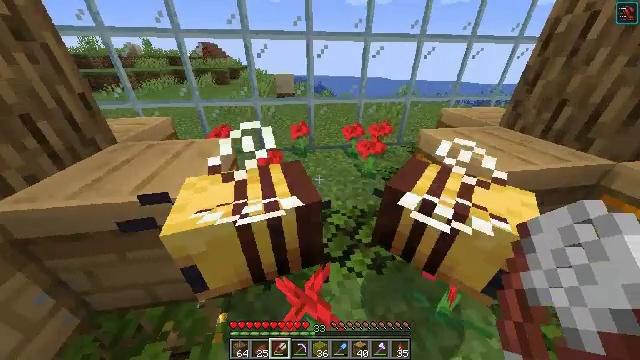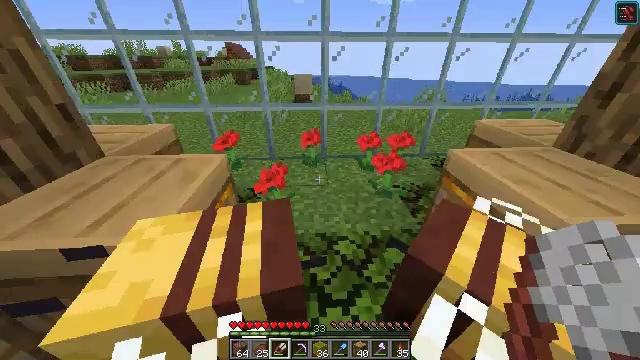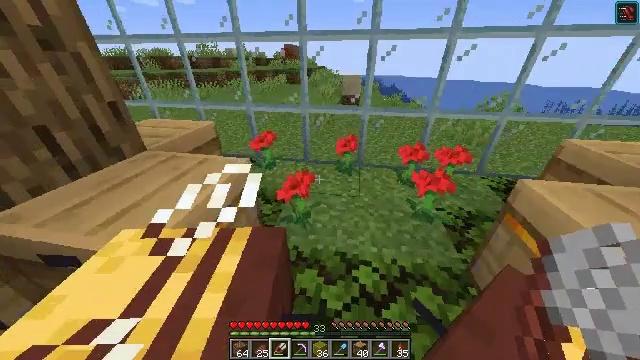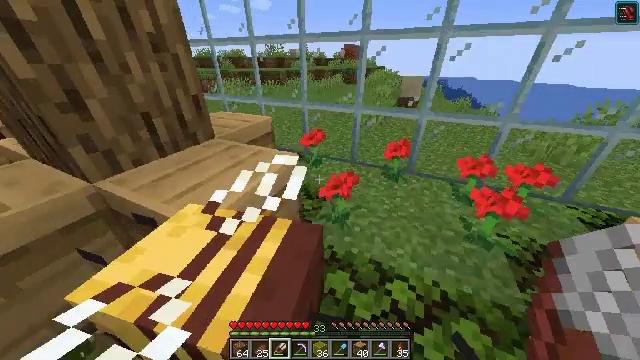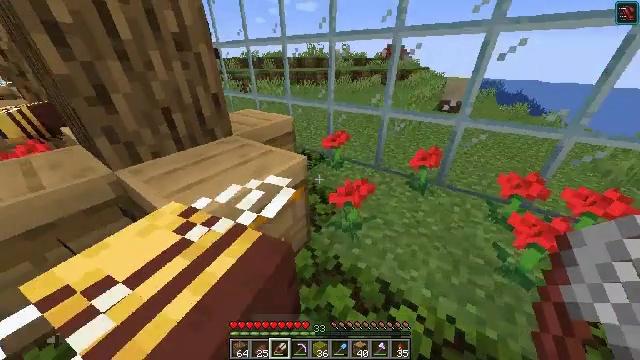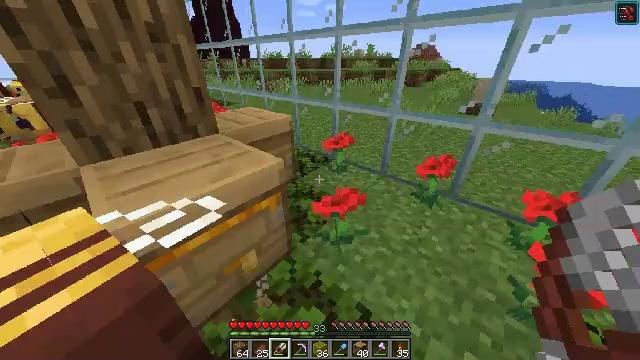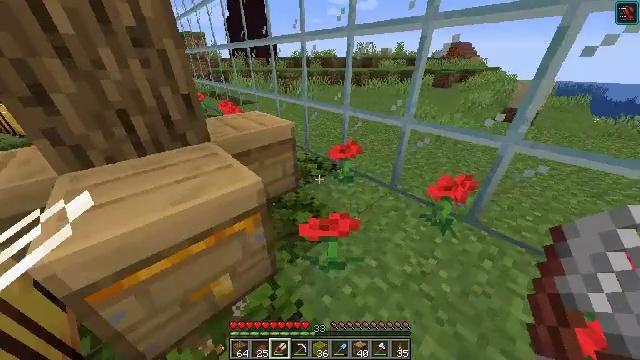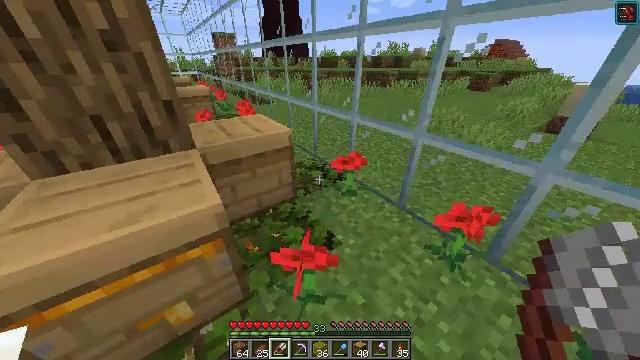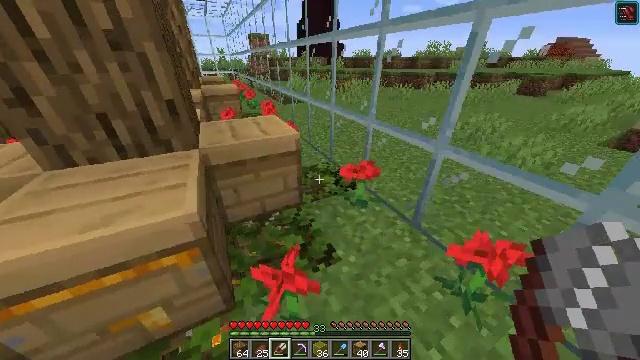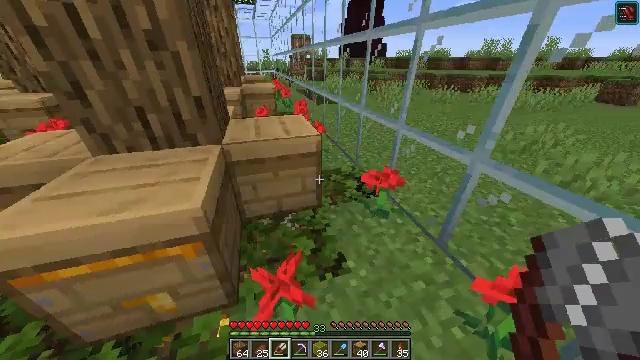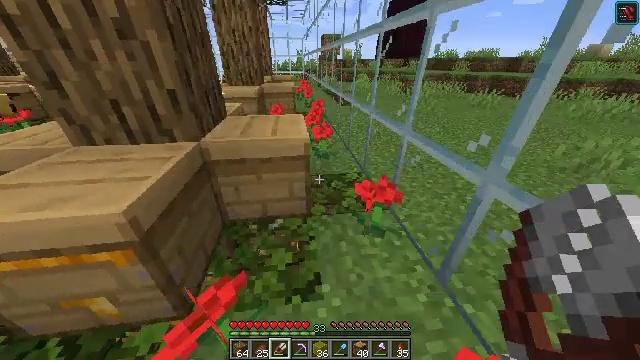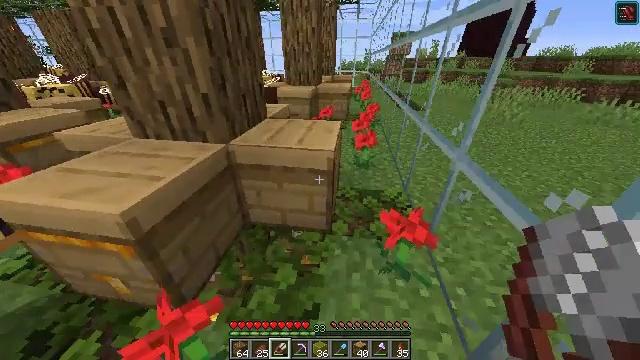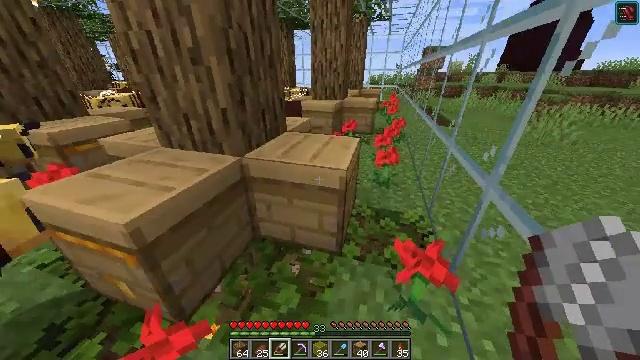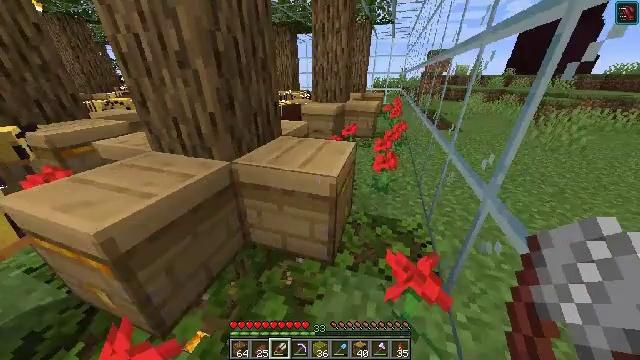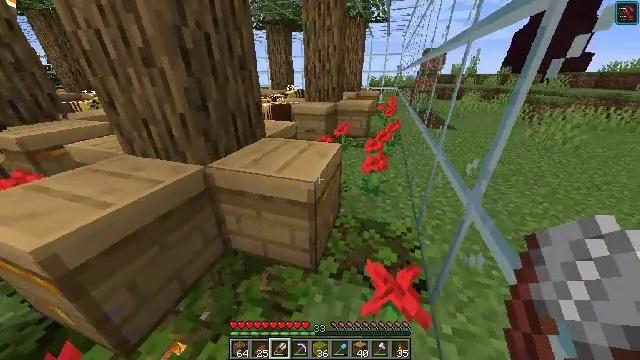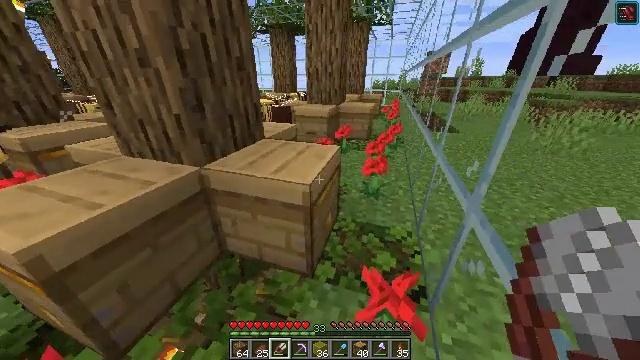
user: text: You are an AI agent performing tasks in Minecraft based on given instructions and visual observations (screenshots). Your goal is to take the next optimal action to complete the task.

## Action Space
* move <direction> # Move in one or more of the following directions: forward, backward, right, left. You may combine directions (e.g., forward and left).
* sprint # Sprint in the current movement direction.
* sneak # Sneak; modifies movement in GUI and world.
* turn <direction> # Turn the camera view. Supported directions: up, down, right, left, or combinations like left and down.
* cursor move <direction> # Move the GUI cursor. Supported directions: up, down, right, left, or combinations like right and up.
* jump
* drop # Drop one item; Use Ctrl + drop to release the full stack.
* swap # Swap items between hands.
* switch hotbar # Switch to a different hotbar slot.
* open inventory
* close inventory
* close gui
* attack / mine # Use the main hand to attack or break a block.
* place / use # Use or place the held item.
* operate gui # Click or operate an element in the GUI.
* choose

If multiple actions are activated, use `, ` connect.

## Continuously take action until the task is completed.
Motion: motion action
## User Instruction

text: Open the crafting table to make a honeycomb block with honeycombs.
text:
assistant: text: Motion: move forward, turn left, attack / mine
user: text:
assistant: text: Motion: move forward and move right, turn left, attack / mine
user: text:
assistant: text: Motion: move forward and move right, turn left, attack / mine
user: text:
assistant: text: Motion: move forward and move right, turn left, attack / mine
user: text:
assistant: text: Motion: move forward and move right, turn left, attack / mine
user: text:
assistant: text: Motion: move forward and move right, turn left, attack / mine
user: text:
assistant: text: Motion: move forward and move right, turn left, attack / mine
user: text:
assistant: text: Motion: move forward and move right, turn left, attack / mine
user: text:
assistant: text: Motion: move forward and move right, turn left, attack / mine
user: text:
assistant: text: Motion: move forward and move right, turn left, attack / mine
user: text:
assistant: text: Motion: move forward and move right, turn left, attack / mine
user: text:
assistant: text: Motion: move forward and move right, turn left and up, attack / mine
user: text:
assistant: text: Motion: turn left, attack / mine
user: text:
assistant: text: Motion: attack / mine
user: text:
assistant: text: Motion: turn left, attack / mine
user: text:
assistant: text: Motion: attack / mine
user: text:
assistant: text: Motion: turn left and down, attack / mine
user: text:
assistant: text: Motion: turn left, attack / mine
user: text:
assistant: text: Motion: turn left, attack / mine and use / place
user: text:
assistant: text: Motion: attack / mine and use / place
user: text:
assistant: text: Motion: attack / mine and use / place
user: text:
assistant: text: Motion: attack / mine
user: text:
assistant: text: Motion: attack / mine
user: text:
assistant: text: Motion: turn left, attack / mine
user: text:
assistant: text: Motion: turn left, attack / mine
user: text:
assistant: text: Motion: turn left and up, attack / mine
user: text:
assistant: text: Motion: attack / mine
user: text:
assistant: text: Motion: attack / mine and use / place
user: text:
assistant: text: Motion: attack / mine and use / place
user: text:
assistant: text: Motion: attack / mine